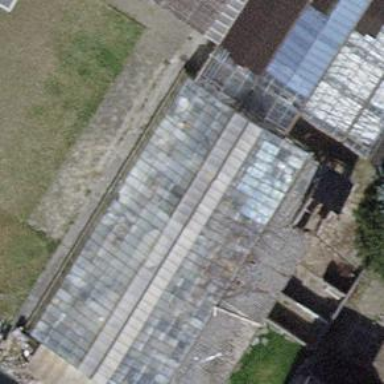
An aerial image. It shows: Greenhouse.